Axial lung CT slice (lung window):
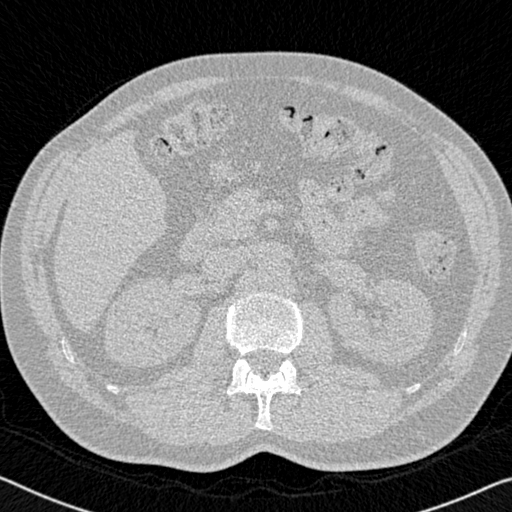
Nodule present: no